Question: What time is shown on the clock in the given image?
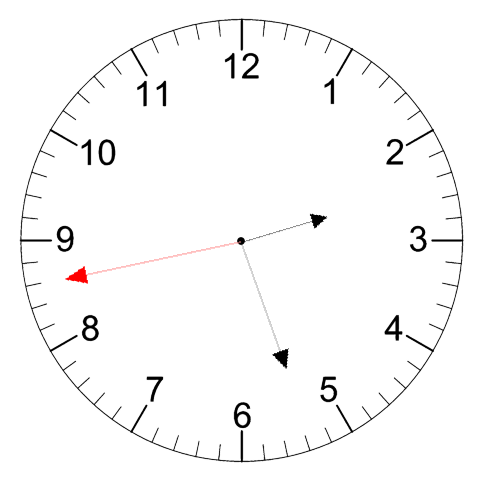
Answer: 02:26:43